Question: So I have this application where I have a view controller (which I want to appear first when the app starts) and a tab bar controller. I also have other navigation bar controllers that are in the tab bar controller. I want to place my view controller on top of the tab bar controller. Making the tab bar controller the parent of the view controller would be better though.

But take note, I do not want a tab bar item to represent the view controller and I want the tab bar to appear along with the view controller. I do not and would not want to use storyboards as much as possible. How can i achieve this?
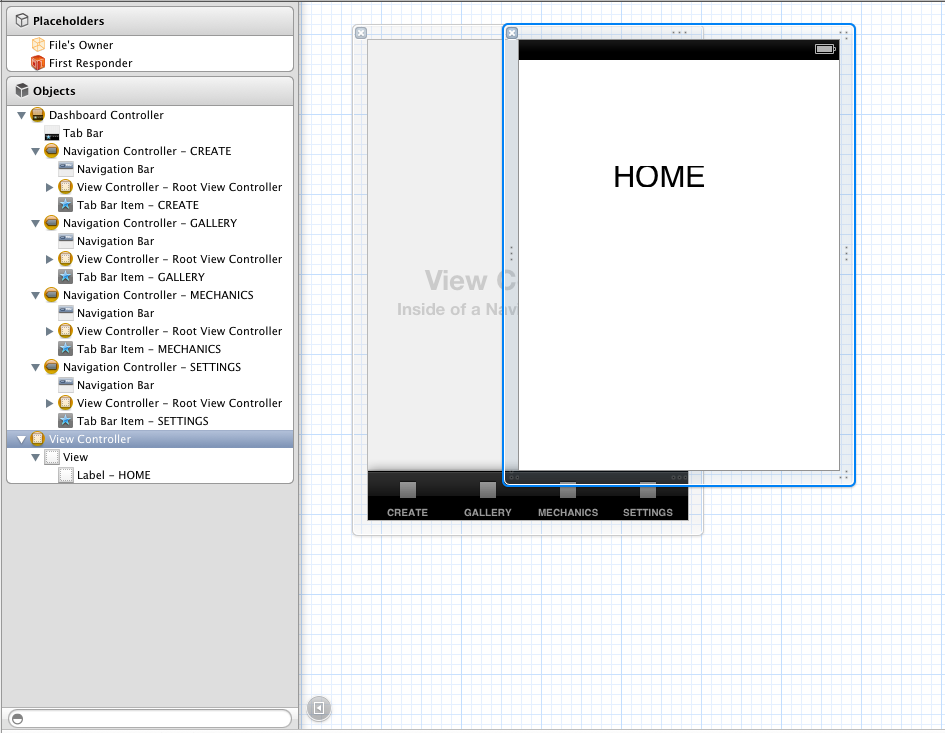
Answer: I guess the simplest solution would be to use a screenshot of your tabBar and put it in your 'HomeViewController' as a button. In this case you could use your 'HomeViewController' as 'rootViewController' and in the button action you set the 'TabBarController' as the 'rootViewController'.
Root = Home + Button
-->
Root = TabBar
Perhaps you need four buttons, if you want the correct tab to be selected.